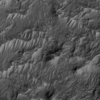
Label: not_dusty